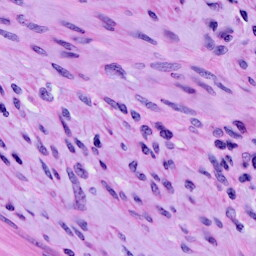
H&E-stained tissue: Cervix